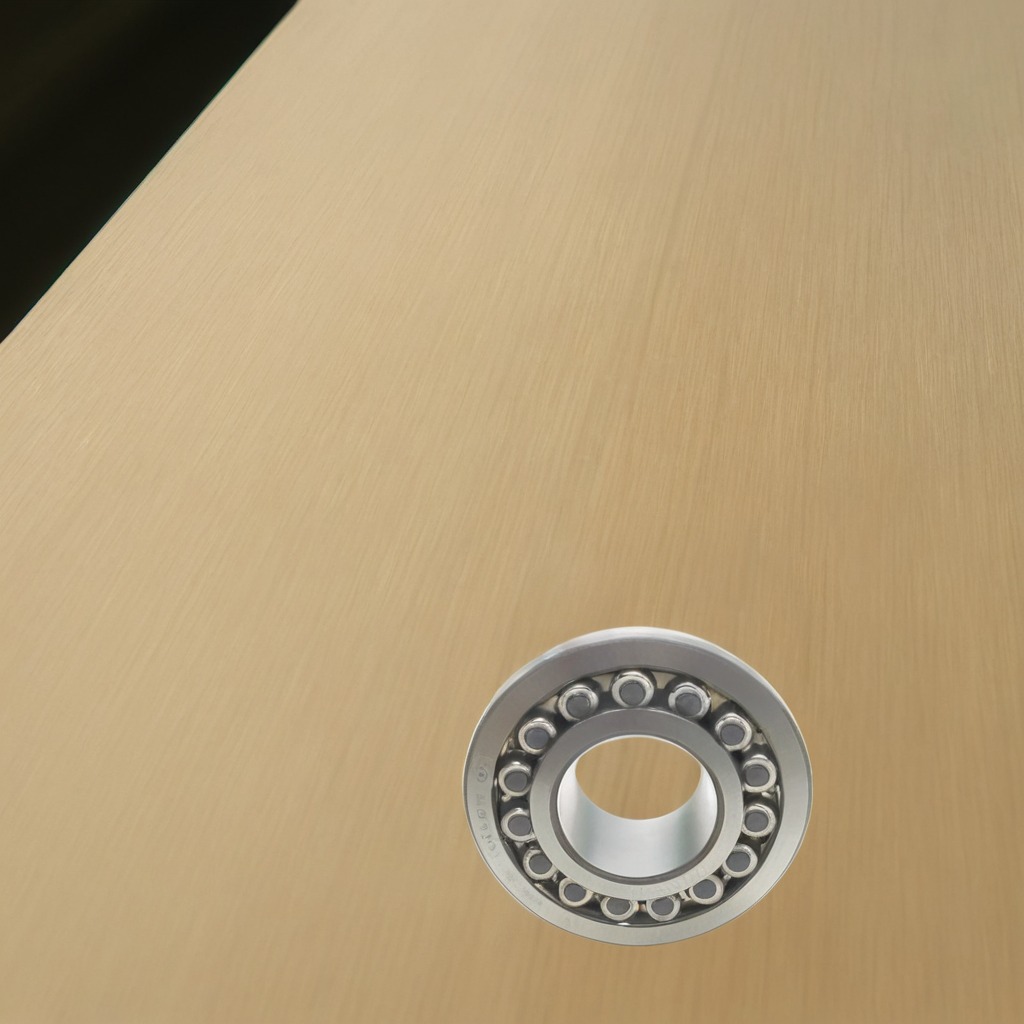
A ball bearing is lying on the plywood surface in a paint workshop.